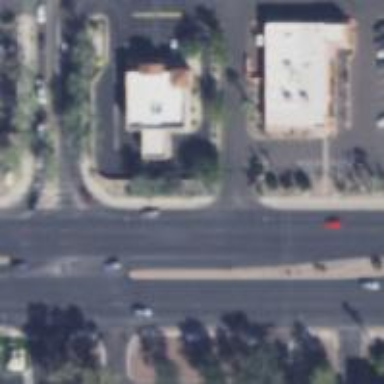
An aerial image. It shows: Unmarked crossing on the road.